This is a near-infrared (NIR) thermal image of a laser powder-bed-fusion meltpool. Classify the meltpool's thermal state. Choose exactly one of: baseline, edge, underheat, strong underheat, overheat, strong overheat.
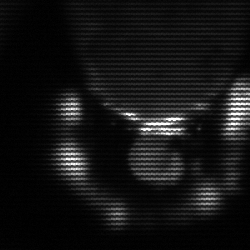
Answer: edge